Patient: sex M, age 58
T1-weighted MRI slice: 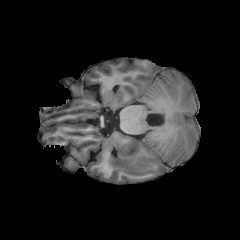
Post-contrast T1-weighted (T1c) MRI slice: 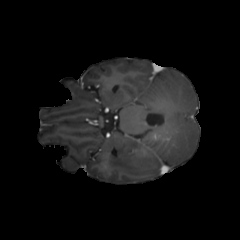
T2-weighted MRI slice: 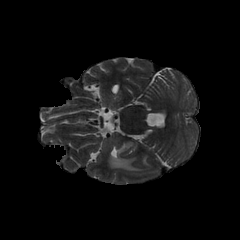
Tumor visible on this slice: yes
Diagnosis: Glioblastoma, IDH-wildtype
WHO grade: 4